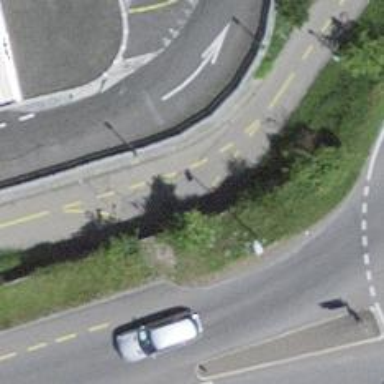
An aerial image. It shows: Cycleway.